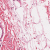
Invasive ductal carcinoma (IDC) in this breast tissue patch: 0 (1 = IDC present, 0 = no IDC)